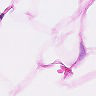
Metastatic tissue present: no